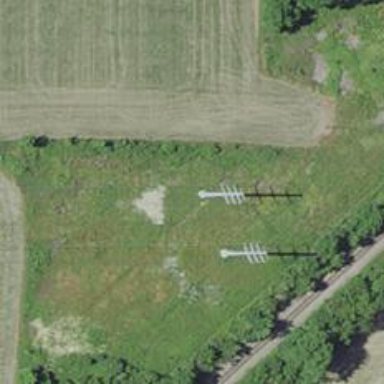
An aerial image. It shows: Power tower.